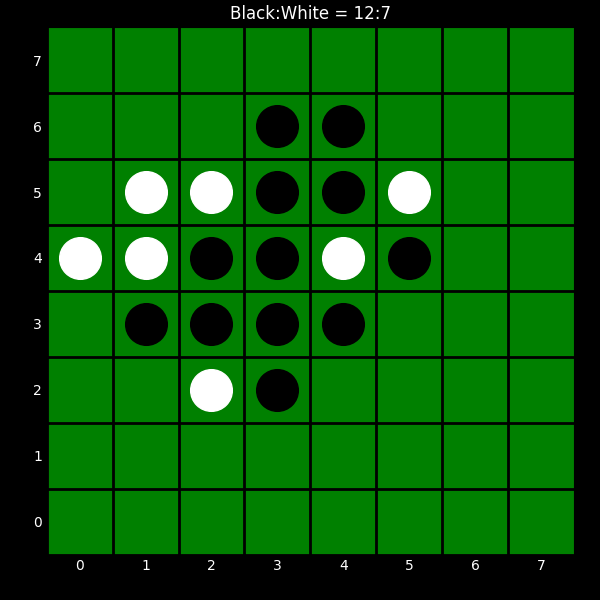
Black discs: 12
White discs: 7